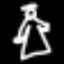
Label: angel